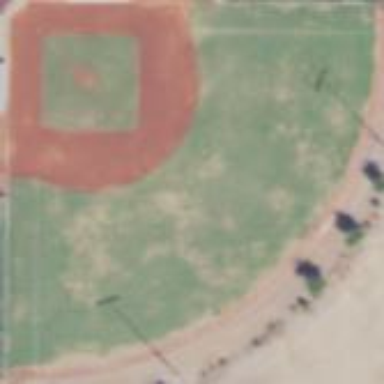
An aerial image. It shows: Baseball pitch for leisure land.